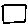
Label: square